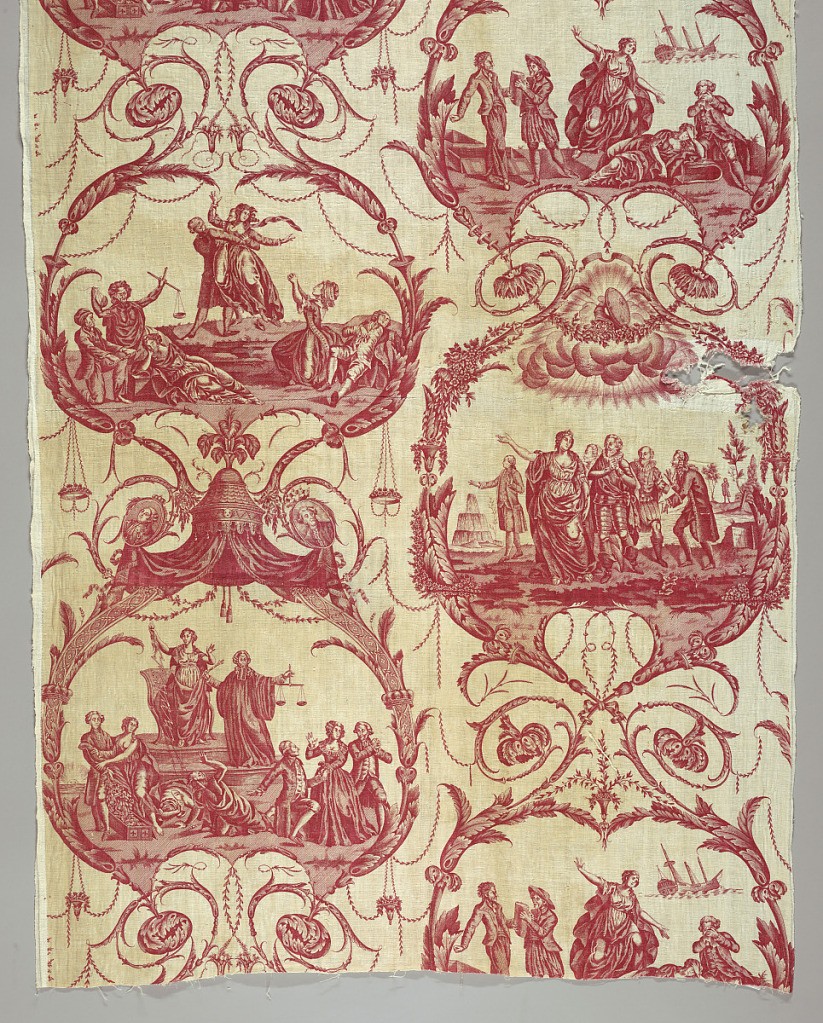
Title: Memnon
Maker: Dubern & Cie.
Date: ca. 1780
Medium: cotton Technique: printed by engraved copper plate on plain weave
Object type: Textile
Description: Length containing four scenes within foliate cartouches all filled with figures which illustrate a work by Voltaire called "Memnon".